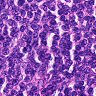
Metastatic tissue present: no